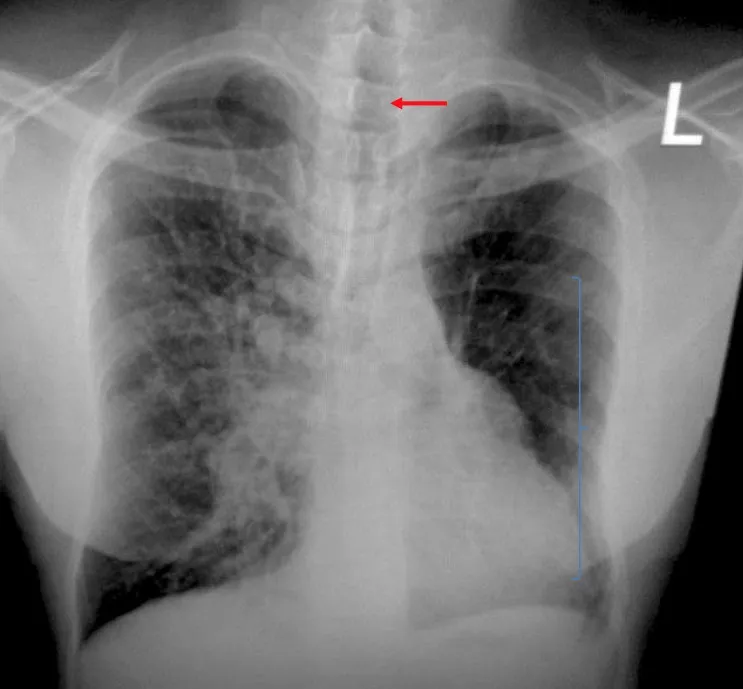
Chest X-ray showing reduction in the size of the left hemithorax, plethora of the right lung and leftward shift of the mediastinum.
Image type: radiology (x_ray)